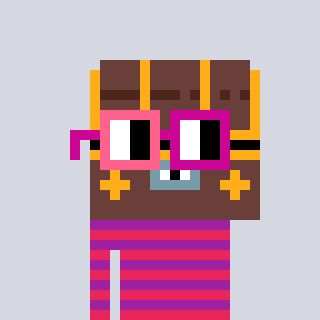
a pixel art character with square pink and red glasses, a treasure chest-shaped head and a magenta-colored body on a cool background